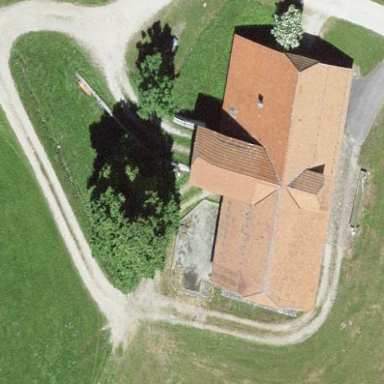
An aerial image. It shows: Barn.